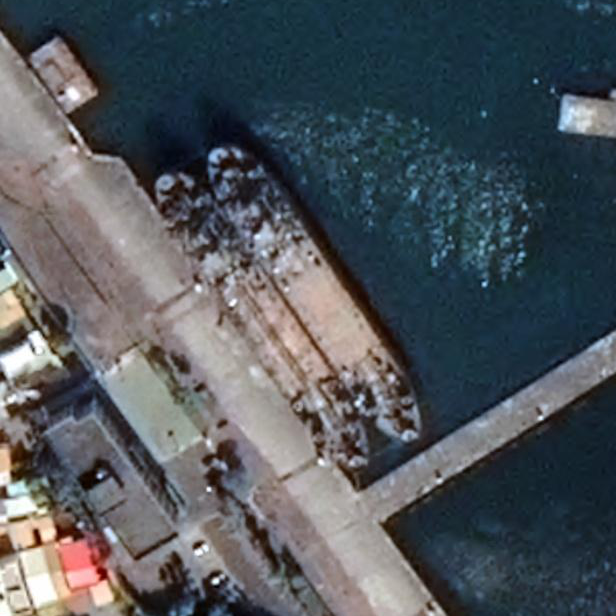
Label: civil